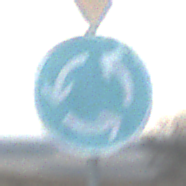
Verkehrszeichen: Kreisverkehr
Zusatzzeichen oben: VorfahrtGewaehren
Umgebung: Outdoor, RoadRail
Tageszeit: SunriseSunset
Wetter: PartlyCloudy
Licht: Natural
Jahreszeit: NotSpecified
Kontrast: LowContrast